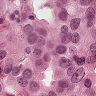
Metastatic tissue present: yes